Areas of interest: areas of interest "Chengdu Hi-Tech Comprehensive Bonded Zone Area A"
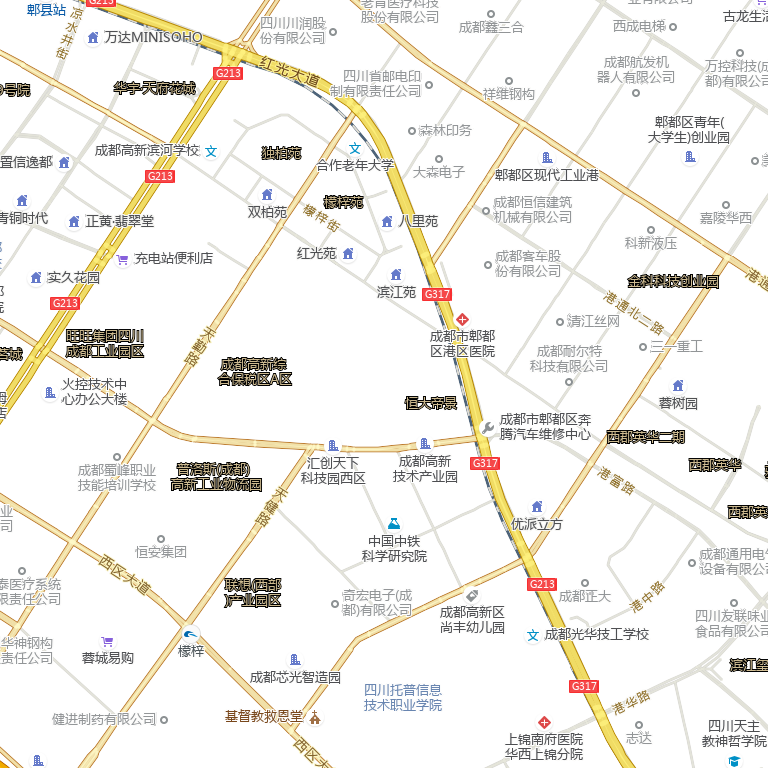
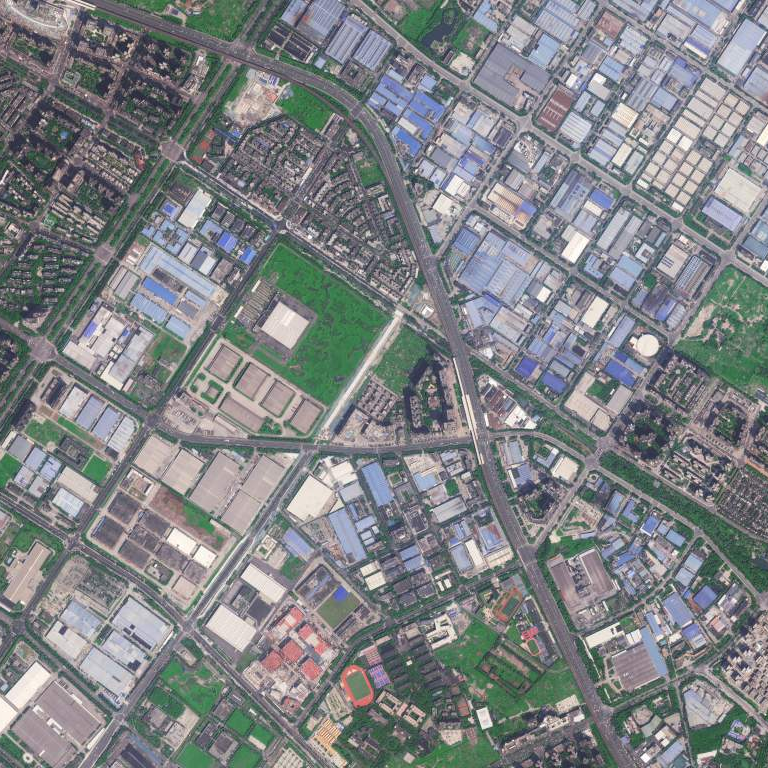